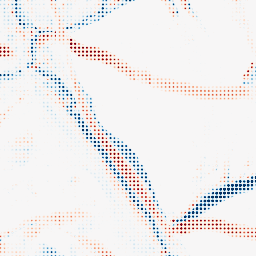
Category: morphological
Decomposition family: morphological_rect
Decomposition parameters: operation: average
width: 10
height: 20
Upsampling method: sinc_blackman
Upsampling parameters: scale: 8
kernel_size: 4
Upsampling scale: 8